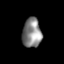
Tissue: lung
Cell type: Myeloid cells
Senescence score: 0.5497
Nuclear area (px): 549
Mean DAPI intensity: 134.368